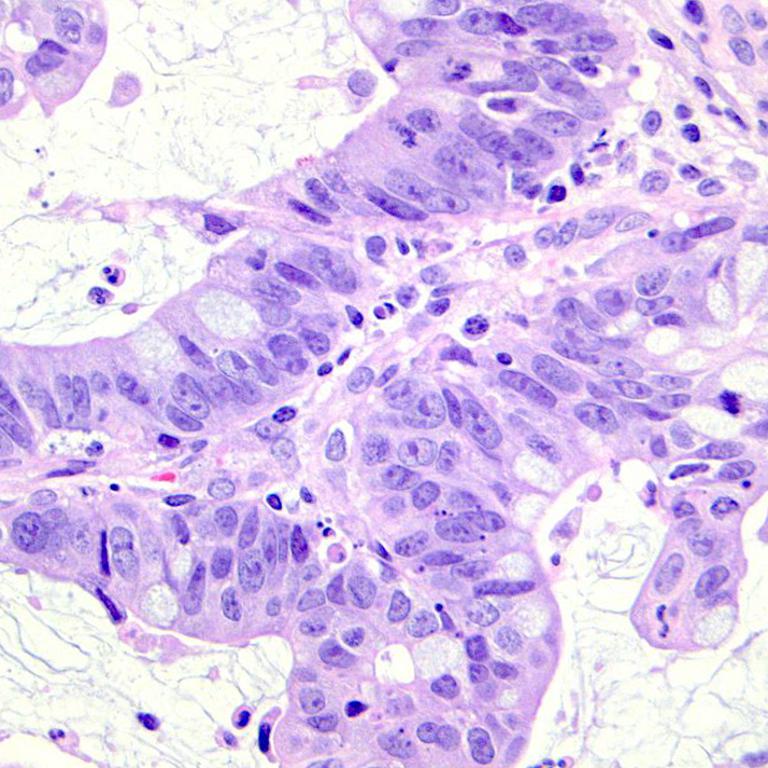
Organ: colon
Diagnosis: adenocarcinomas